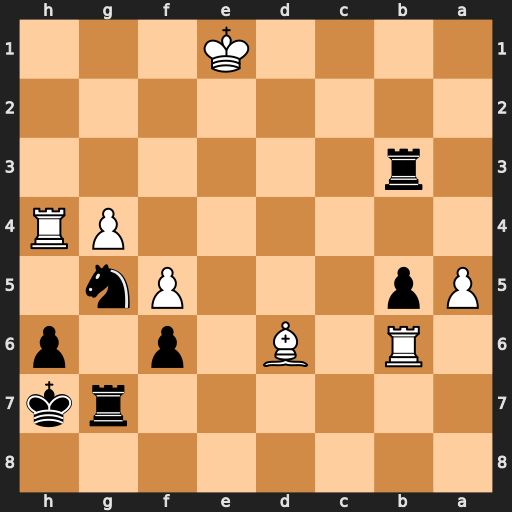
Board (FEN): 8/6rk/1R1B1p1p/Pp3Pn1/6PR/1r6/8/4K3
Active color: b
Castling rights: -
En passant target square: -
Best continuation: Nf3+ Kd1 Nxh4